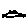
Label: bird